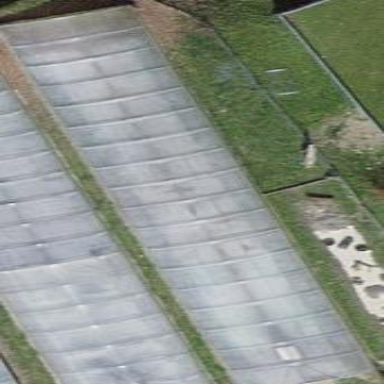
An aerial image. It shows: Greenhouse.